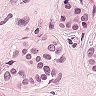
Metastatic tissue present: yes